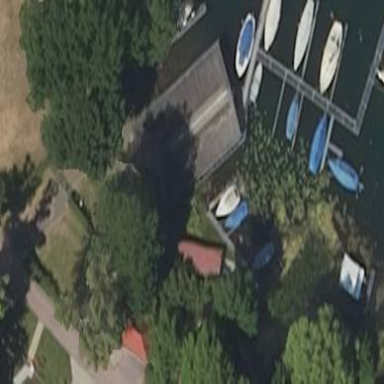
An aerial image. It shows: Boathouse building.